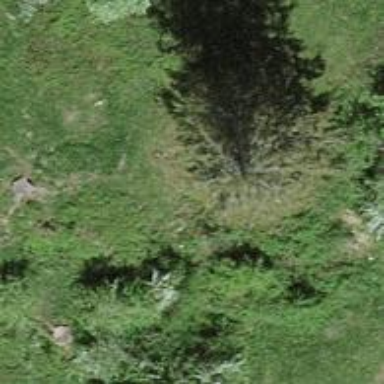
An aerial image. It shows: Evergreen tree with needle-leaved leaves.